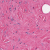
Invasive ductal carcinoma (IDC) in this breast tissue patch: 0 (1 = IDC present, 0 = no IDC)